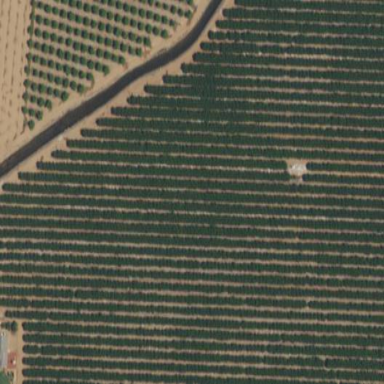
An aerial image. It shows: Orange orchard with rows of vibrant orange trees.